Question: I have a chart which currently looks like
The bottom axis is supposed to look like the top, being placed right below the tip of the highest chart. I have tried to .orient the bottom axis to both "top" and "bottom" to little avail. Any ideas?
'''
var width = 960,
fullHeight = 850,
height = 350;
var y = d3.scale.linear()
.domain([0, d3.max(data)])
.range([height, 0]);
var axisScale = d3.scale.ordinal()
.domain(data)
.rangeBands([0, width]);
var axisScale2 = d3.scale.ordinal()
.domain(data2)
.rangeBands([0, width]);
// .range([0, 960]);
var chart = d3.select(".chart")
.attr("width", width)
.attr("height", fullHeight);
var chart1 = chart.append("g")
.attr("class", "chart-one")
.attr("height", height)
.attr("width", width);
var chart2 = chart.append("g")
.attr("class", "chart-two")
.attr("transform", function() { return "translate(0," + (height + 70) + ")"; })
.attr("height", height)
.attr("width", width);
var barWidth = width / data.length;
var bar = d3.select(".chart-one")
.selectAll("g")
.data(data)
.enter().append("g")
.attr("class", "one")
.attr("transform", function(d, i) { return "translate(" + i * barWidth + ",0)"; });
bar.append("rect")
.attr("y", function(d) { console.log(d, y(d)); return y(d) + 60; })
.attr("height", function(d) { return height - y(d); })
.attr("width", barWidth - 1);
var bar2 = d3.select(".chart-two")
.selectAll("g")
.data(data2)
.enter().append("g")
.attr("class", "two")
.attr("transform", function(d, i) { return "translate(" + i * barWidth + ",0)"; });
bar2.append("rect")
.attr("height", function(d) { return height - y(d) })
.attr("width", barWidth - 1);
var xAxis = d3.svg.axis()
.scale(axisScale)
.tickValues(data);
// .tickPadding([-10]);
// .orient("top");
var xAxis2 = d3.svg.axis()
.scale(axisScale2)
.tickValues(data2)
.tickPadding([15]);
var xAxis3 = d3.svg.axis()
.scale(axisScale)
.tickValues(data)
.tickPadding(27);
var xBotAxis = d3.svg.axis()
.scale(axisScale)
.orient("top")
.tickValues(data);
d3.select(".chart-one").append("g").attr("class", "axis").call(xAxis);
d3.select(".chart-one").append("g").attr("class", "axis").call(xAxis2);
d3.select(".chart-one").append("g").attr("class", "axis").call(xAxis3);
d3.select(".chart-two").append("g").attr("class", "axis").call(xBotAxis);
'''
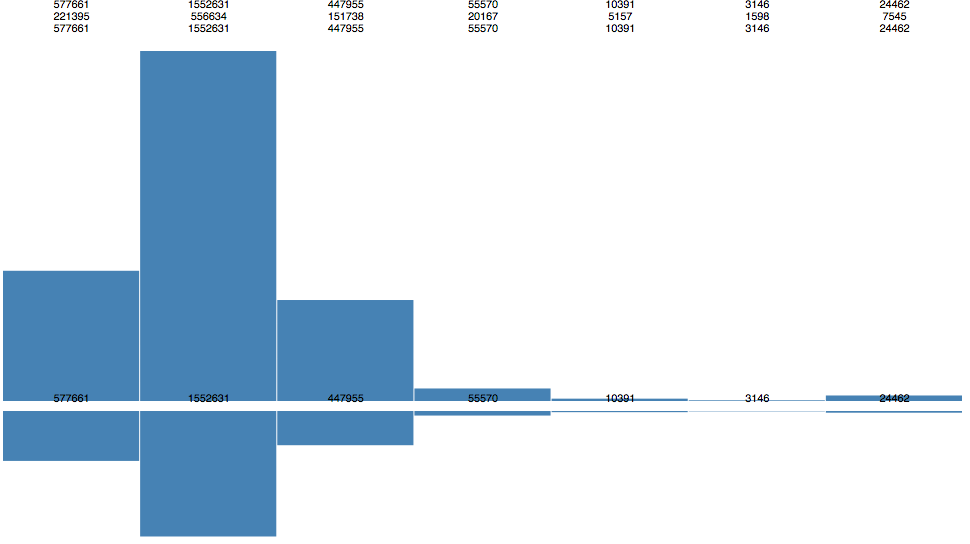
Answer: The orientation of the axis only affects where the labels are with respect to the line, not the overall position. If you want it to appear at the bottom, you need to move the element it's appended to there, i.e.
'''
d3.select(".chart-two").append("g")
.attr("transform", "translate(0," + (height-10) + ")")
.attr("class", "axis")
.call(xBotAxis);
'''
You may want to tweak the offset from the total height (10 above) and/or the height of the chart and bars to your liking.